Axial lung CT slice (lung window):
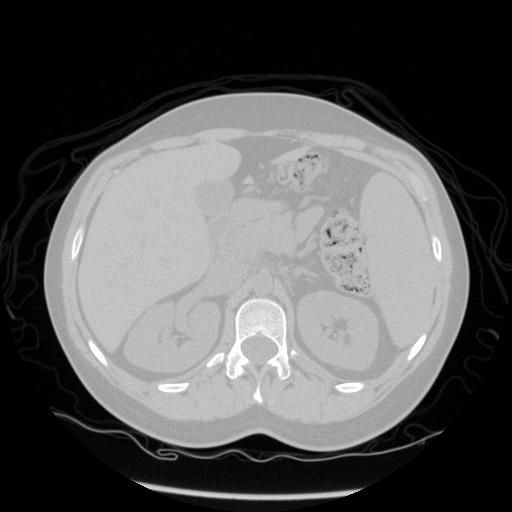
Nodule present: no